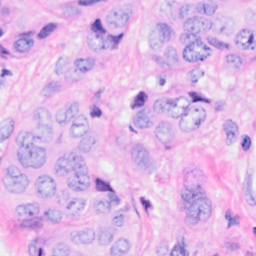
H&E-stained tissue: Breast